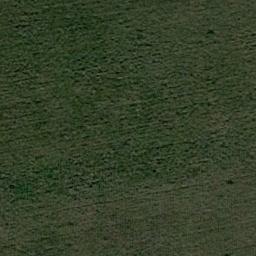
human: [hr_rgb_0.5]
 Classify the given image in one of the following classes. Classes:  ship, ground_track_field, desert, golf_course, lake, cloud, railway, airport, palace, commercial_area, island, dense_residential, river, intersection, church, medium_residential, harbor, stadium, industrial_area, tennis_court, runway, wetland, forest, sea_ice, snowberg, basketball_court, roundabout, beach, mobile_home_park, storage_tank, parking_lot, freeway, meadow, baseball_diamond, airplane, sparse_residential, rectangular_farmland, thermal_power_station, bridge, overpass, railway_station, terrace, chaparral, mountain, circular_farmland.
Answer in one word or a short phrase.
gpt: meadow